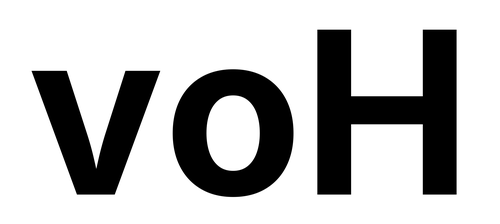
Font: Inter_Bold